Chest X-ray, PA view. Patient: 62 years old, sex M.
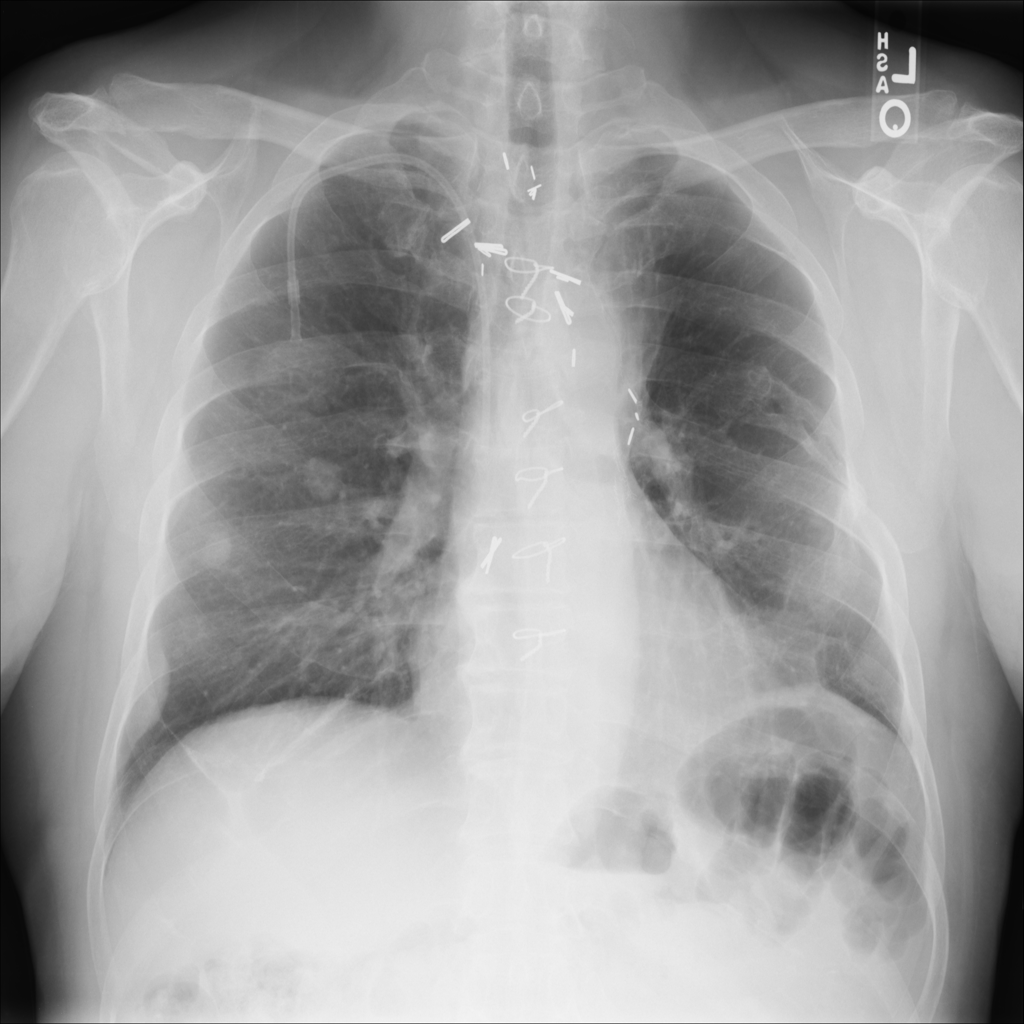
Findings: Mass, Nodule